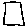
Label: square